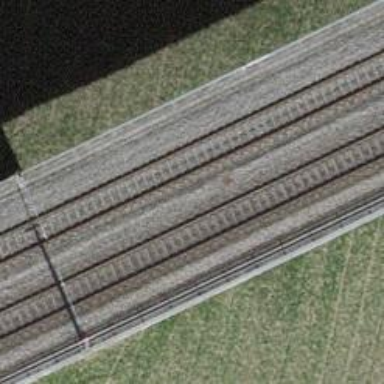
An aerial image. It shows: Bridge with single railway track electrified by contact line.